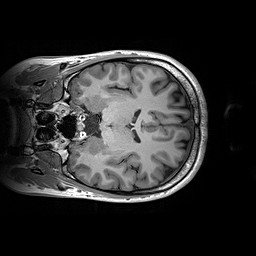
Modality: T1w
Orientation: coronal
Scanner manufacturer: siemens
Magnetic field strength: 3 T
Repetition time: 2.2 s
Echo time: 0.00244 s